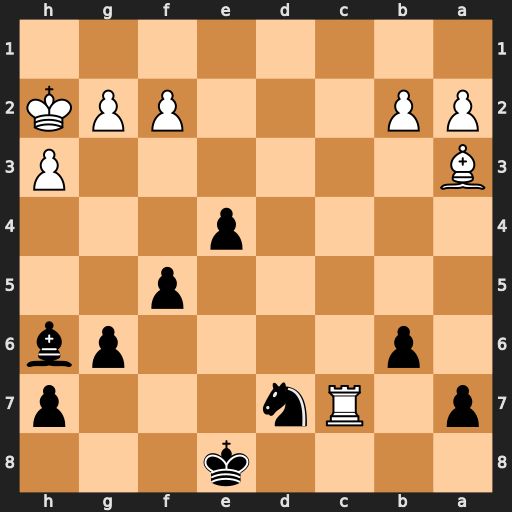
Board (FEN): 4k3/p1Rn3p/1p4pb/5p2/4p3/B6P/PP3PPK/8
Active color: b
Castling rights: -
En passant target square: -
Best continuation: Bf4+ Kg1 Bxc7